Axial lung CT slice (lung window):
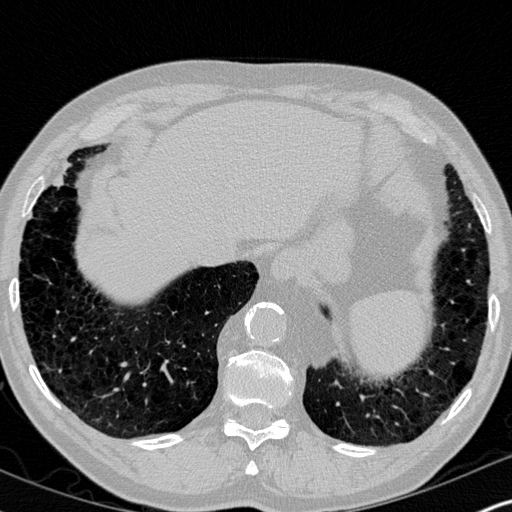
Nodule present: no